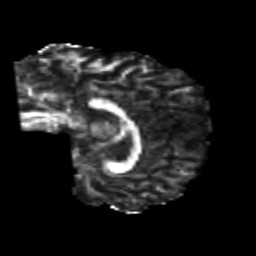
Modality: FA
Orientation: sagittal
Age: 22
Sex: female
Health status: healthy
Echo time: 0.074 s